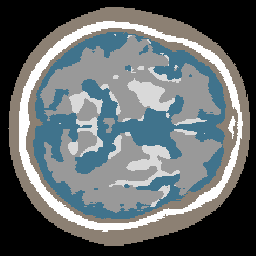
Label: no_lesion